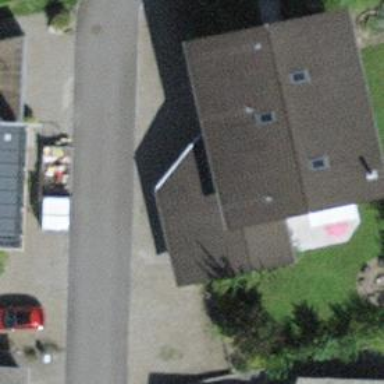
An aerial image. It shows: View of roof of building.